Question: Refer to the following program from the JLS.

the explanation of the program is at the end of this section:
<URL>
i can understand that r1 will be 1, but what is the value of r2. Does the write of x happens-before r2's read to x makes the r2=1?
since x is not synced, it could be in local memory and r2 can be 0?? I am not clear on this about the effect of happens-before order.
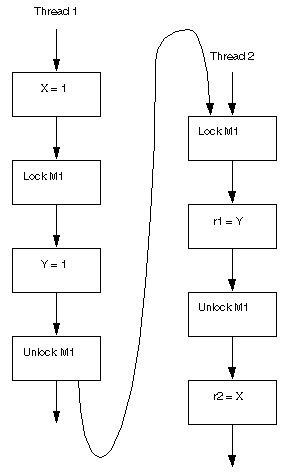
Answer: According to <URL>. So r2=1.